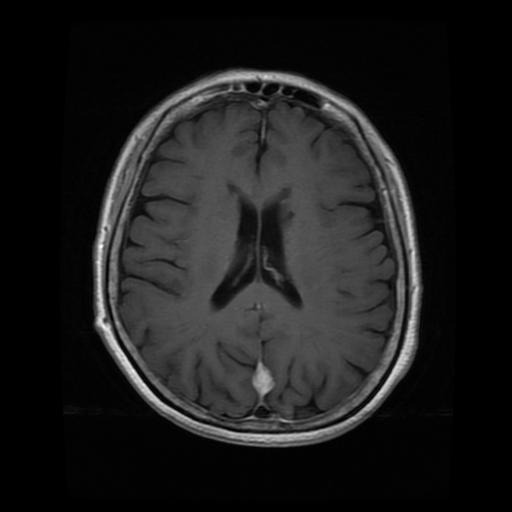
Label: pituitary